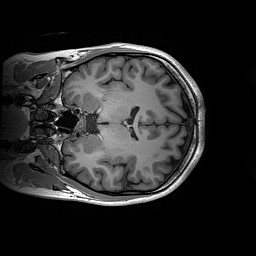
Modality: T1w
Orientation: coronal
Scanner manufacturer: siemens
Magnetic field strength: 3 T
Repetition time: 2.2 s
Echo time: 0.00244 s